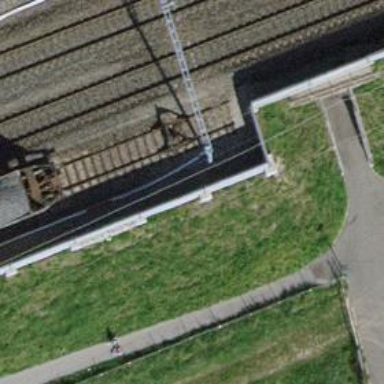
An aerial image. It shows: Railway buffer stop.